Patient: sex M, age 58
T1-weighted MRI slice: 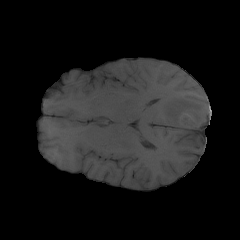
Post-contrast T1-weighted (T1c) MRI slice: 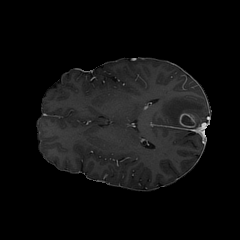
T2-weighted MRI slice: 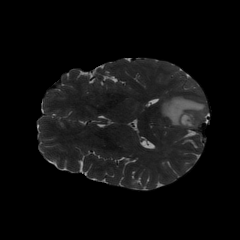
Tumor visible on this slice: yes
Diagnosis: Glioblastoma, IDH-wildtype
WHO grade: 4